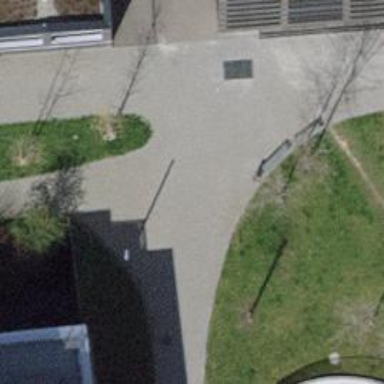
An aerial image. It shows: Footway with pebblestone surface.